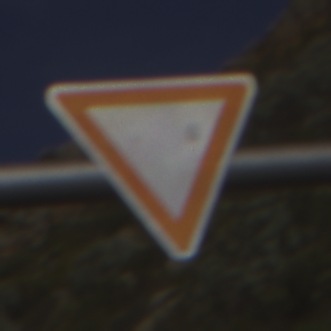
Verkehrszeichen: VorfahrtGewaehren
Umgebung: Outdoor, RoadRail
Tageszeit: MorningAfternoon
Wetter: PartlyCloudy
Licht: Natural
Jahreszeit: NotSpecified
Kontrast: HighContrast